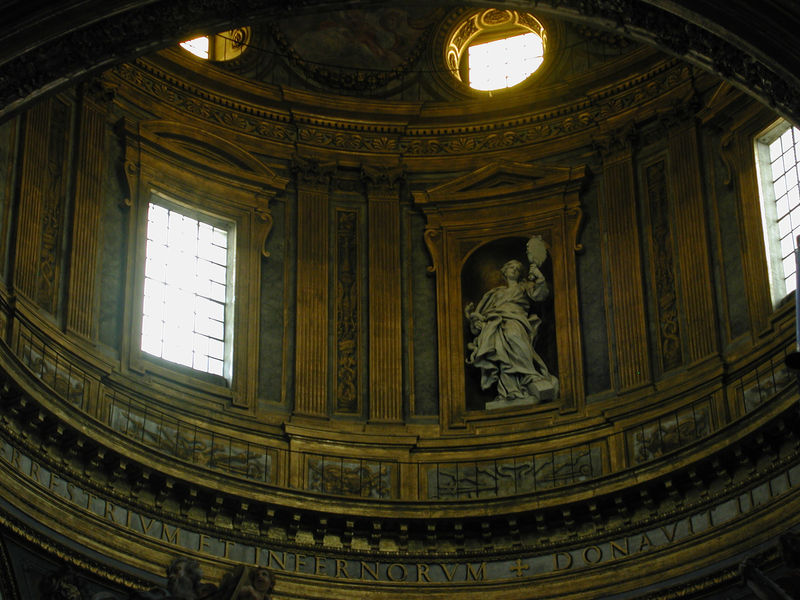
Titel: Vierungskuppel von Il Gesù in Rom
Künstler: Giovanni Battista Gaulli
Standort: Rom, Il Gesù (EU - I - Latium)
Schlagwörter: schatten, umhang, weiß, fenster, frau, licht, raum, türkis, malerei, ornament, barock, rahmen, spiegel, kirche, figur, gold, klassizismus, kreis, oval, rund, tondo, skulptur, statue, schrift, giebel, pilaster, kuppel, detail, inschrift, muse, foto, fotografie, nische, fensterrahmen, dom, text, architrav, dreiecksgiebel, gesims, fresken, heiliger, konsolen, heilige, heilig, rundung, kicrhe, geison, nischen, ädikula, petersdom, okulus, rotunde, latein, segmentgiebel, tambour, tambourkuppel, deteil, spiegeö, kasettenfenster, et, donavit, ritunde, infernorum, errestrium, gesion